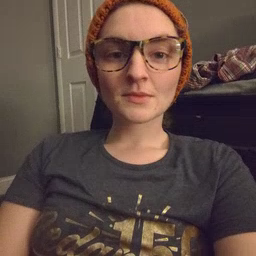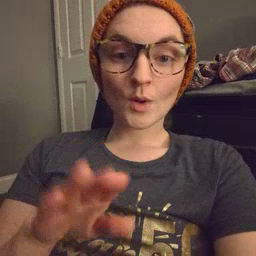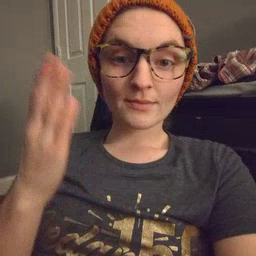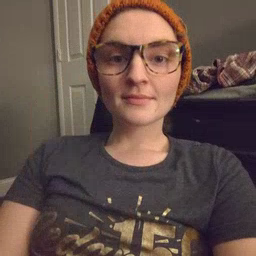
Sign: open